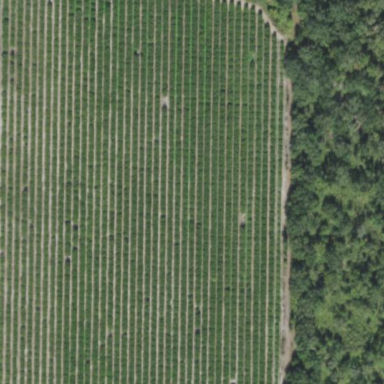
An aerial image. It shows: Orchard.